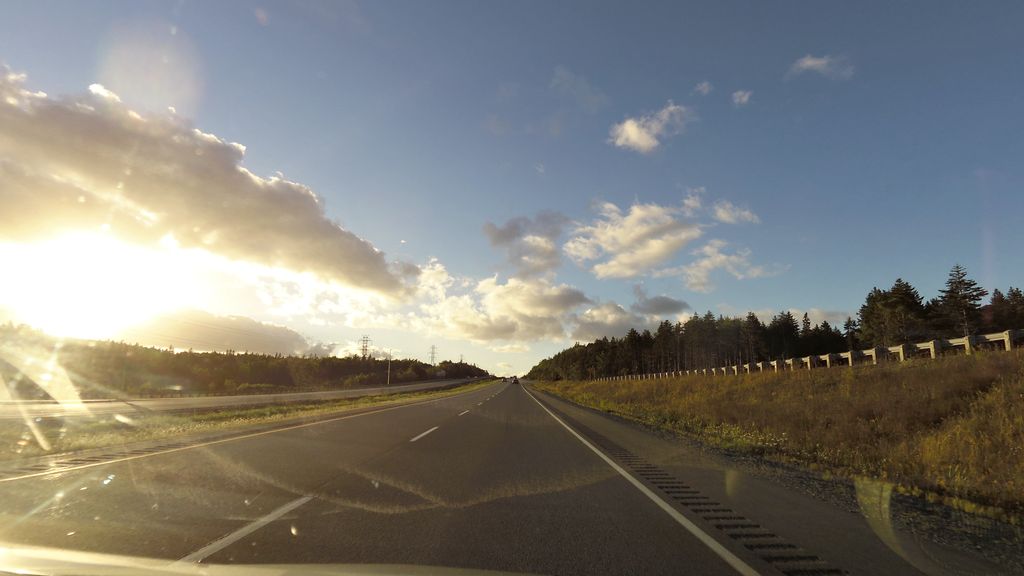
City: halifax